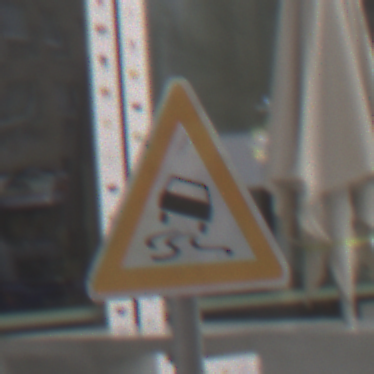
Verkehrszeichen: SchleuderOderRutschgefahr
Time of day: Midday
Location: Outdoor (Urban)
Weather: Overcast
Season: NotSpecified
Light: Natural